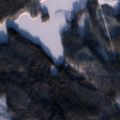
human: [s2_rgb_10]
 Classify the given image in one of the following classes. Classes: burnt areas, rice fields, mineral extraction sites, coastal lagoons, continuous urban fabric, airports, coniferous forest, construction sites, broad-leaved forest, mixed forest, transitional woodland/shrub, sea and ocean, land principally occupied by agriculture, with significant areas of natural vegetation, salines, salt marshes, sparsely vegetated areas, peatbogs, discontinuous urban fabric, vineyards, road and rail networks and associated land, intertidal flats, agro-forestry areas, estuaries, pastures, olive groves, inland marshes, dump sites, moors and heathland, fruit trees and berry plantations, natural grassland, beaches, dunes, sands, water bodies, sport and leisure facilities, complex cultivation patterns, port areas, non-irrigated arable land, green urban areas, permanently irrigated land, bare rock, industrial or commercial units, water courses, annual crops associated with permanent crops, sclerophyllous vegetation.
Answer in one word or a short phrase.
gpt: coniferous forest, mixed forest, water bodies